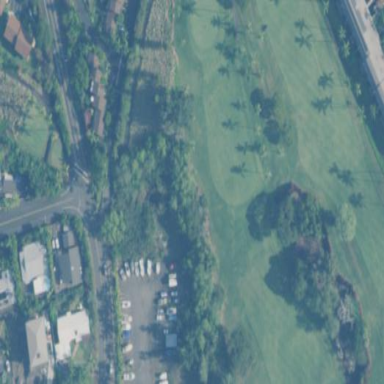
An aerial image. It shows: Rough grassy area used for golf.